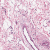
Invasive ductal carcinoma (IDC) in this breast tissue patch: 0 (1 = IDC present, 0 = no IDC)